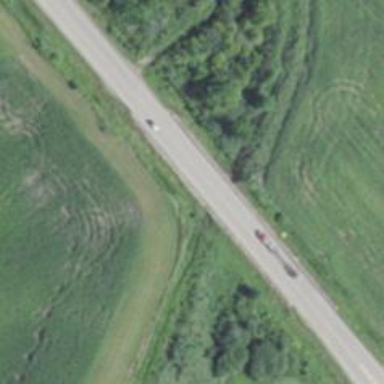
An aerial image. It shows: Culvert tunnel.